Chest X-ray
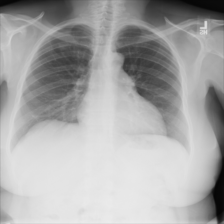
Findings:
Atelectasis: negative
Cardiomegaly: negative
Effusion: negative
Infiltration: positive
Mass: negative
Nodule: negative
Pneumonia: negative
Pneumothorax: negative
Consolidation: negative
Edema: negative
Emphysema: negative
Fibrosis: negative
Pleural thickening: negative
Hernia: negative